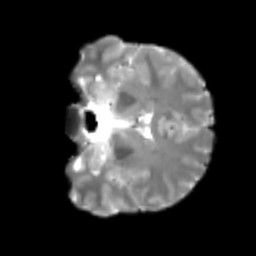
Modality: T2w
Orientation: coronal
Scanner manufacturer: siemens
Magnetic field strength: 3 T
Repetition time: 4 s
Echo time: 0.0594 s